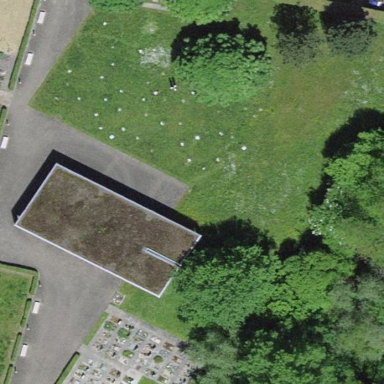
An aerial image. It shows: Cemetery.